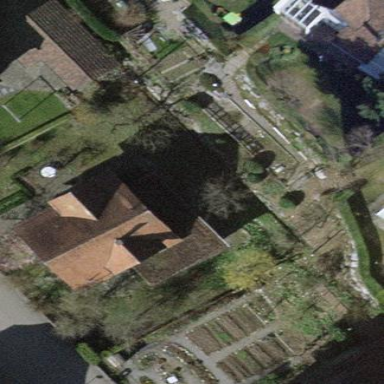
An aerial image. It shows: Detached building.